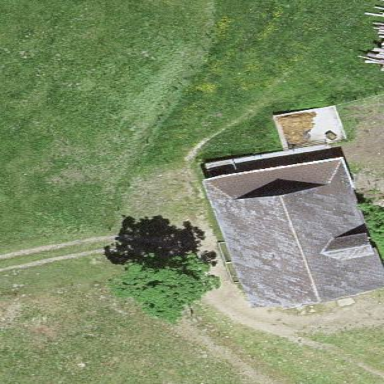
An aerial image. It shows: Farm auxiliary building.